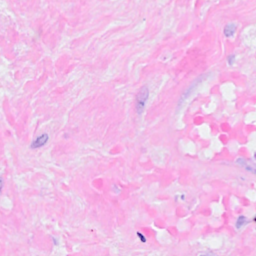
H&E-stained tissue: Breast